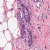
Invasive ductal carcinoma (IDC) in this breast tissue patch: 1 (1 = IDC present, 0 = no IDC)